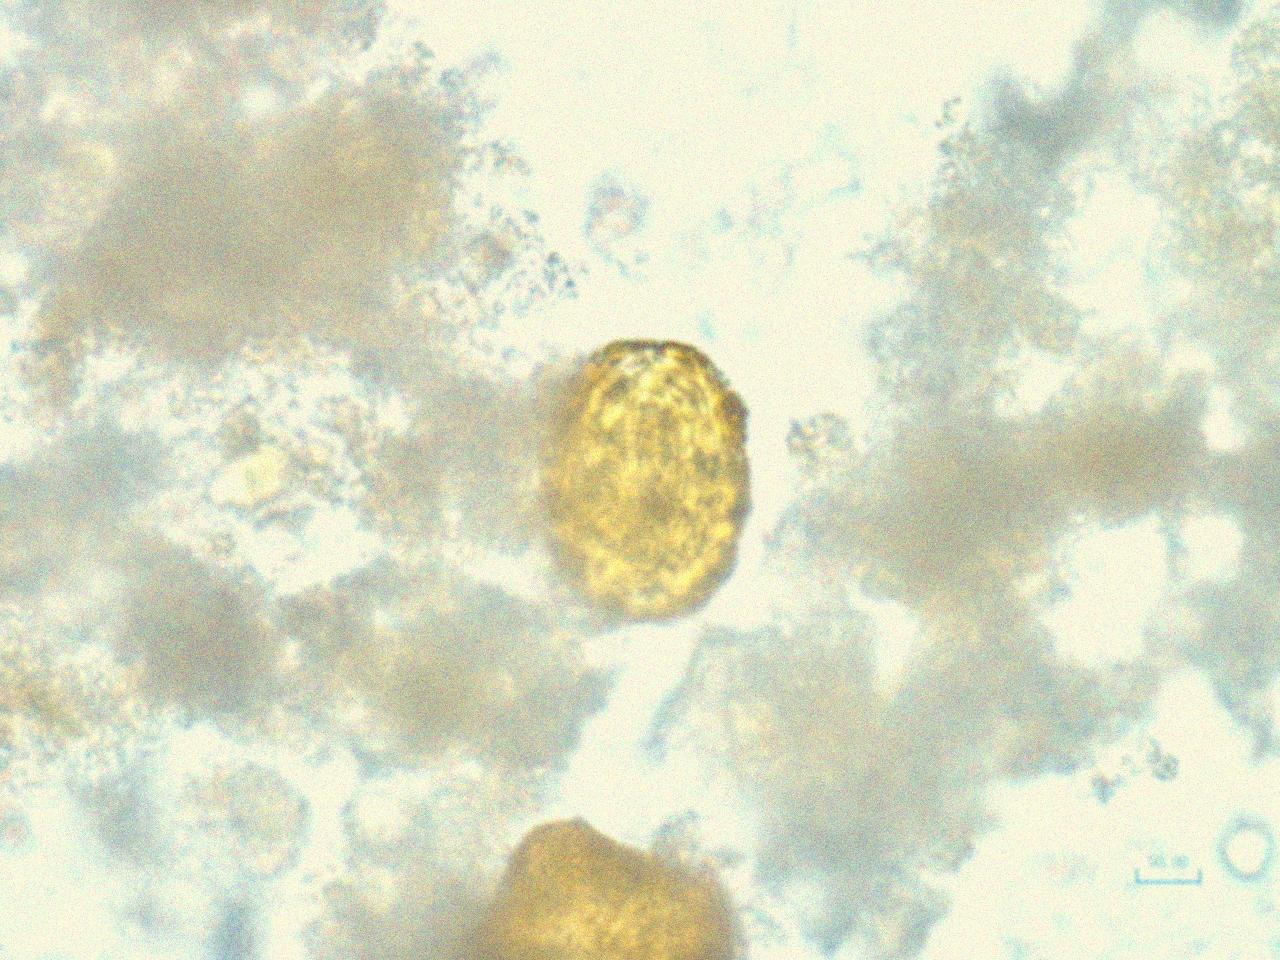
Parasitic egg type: Ascaris lumbricoides